Question: I do not know if this is the best way to do it, but I have a LinearLayout container like so:
'''
<LinearLayout
android:id="@+id/pnlPrefixItems"
android:layout_width="match_parent"
android:layout_height="wrap_content"
android:orientation="vertical"
android:padding="1dp"
android:background="@color/panel_border">
... items here ...
</LinearLayout>
'''
This will contain child items, but I do not know how many until runtime. Each child item has three TextViews :
'''
<?xml version="1.0" encoding="utf-8"?>
<LinearLayout xmlns:android="http://schemas.android.com/apk/res/android"
android:layout_width="match_parent"
android:layout_height="wrap_content"
android:orientation="horizontal">
<TextView
android:id="@+id/txtArabic"
android:layout_width="wrap_content"
android:layout_height="match_parent"
android:gravity="center_vertical"
android:padding="7dp"
android:textSize="18sp"
android:background="@color/list_item_arabic_background"
android:textColor="@color/list_item_arabic_foreground"
android:minWidth="25dp"
android:text="@string/panel_arabic_sample"/>
<LinearLayout
android:layout_width="match_parent"
android:layout_height="wrap_content"
android:orientation="vertical">
<TextView
android:id="@+id/txtMeaning"
android:layout_width="match_parent"
android:layout_height="wrap_content"
android:gravity="left"
android:background="@color/panel_content"
android:textSize="20sp"
android:paddingLeft="7dp"
android:paddingRight="7dp"
android:paddingTop="7dp"
android:paddingBottom="1dp"
android:text="@string/panel_meaning_sample"/>
<TextView
android:id="@+id/txtTechnical"
android:layout_width="match_parent"
android:layout_height="wrap_content"
android:gravity="left"
android:background="@color/panel_content"
android:textColor="@color/match_pos_subtitle"
android:textSize="12sp"
android:paddingLeft="7dp"
android:paddingRight="7dp"
android:paddingTop="0dp"
android:paddingBottom="7dp"
android:text="@string/panel_technical_sample"/>
</LinearLayout>
</LinearLayout>
'''
At runtime, when I have the data I inflate the child row layout and dynamically add to the parent container, all seems fine, however all the rows end up being identical, set to the values of the last row :
'''
private void clearContainerPanels()
{
__pnlPrefixItems.removeAllViews();
...
}
private void populateDetails(Match match)
{
clearContainerPanels(); // clear all child rows first
// add new child rows
for (Pos _p : match.Prefix.Items)
{
LinearLayout _itemRow = (LinearLayout) __inflater.inflate(R.layout.panel_row, __pnlPrefixItems);
TextView _txtArabic = (TextView) _itemRow.findViewById(R.id.txtArabic);
TextView _txtMeaning = (TextView) _itemRow.findViewById(R.id.txtMeaning);
TextView _txtTechnical = (TextView) _itemRow.findViewById(R.id.txtTechnical);
_txtArabic.setText(_p.Vowelled);
_txtMeaning.setText(_p.Meaning);
_txtTechnical.setText(_p.Technical);
}
'''
}
If there are 3 rows, all three have the values of the 3rd one. How best to solve this? I understand I can use lists, however it seems overkill for this at the moment.

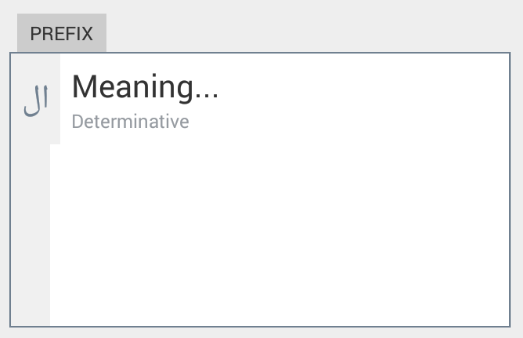
Answer: This line has an error:
'''
LinearLayout _itemRow = (LinearLayout) __inflater.inflate(R.layout.panel_row, __pnlPrefixItems);
'''
It should be changed to:
'''
LinearLayout _itemRow = (LinearLayout) __inflater.inflate(R.layout.panel_row, __pnlPrefixItems, false);
__pnlPrefixItems.addView(_itemRow);
'''
Explanation: inflate() returns the view group, not the inflated view, unless the boolean third arg is added (and it must be false). As a result findViewById() will have the wrong scope.
Source: <URL>